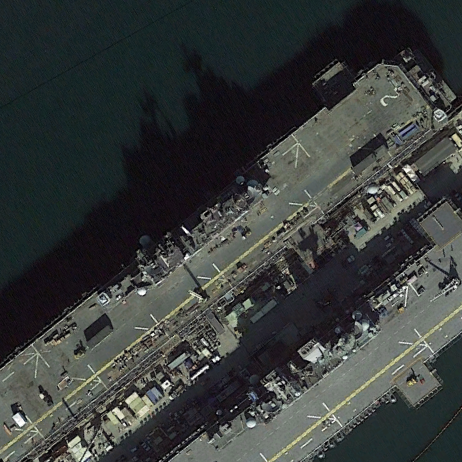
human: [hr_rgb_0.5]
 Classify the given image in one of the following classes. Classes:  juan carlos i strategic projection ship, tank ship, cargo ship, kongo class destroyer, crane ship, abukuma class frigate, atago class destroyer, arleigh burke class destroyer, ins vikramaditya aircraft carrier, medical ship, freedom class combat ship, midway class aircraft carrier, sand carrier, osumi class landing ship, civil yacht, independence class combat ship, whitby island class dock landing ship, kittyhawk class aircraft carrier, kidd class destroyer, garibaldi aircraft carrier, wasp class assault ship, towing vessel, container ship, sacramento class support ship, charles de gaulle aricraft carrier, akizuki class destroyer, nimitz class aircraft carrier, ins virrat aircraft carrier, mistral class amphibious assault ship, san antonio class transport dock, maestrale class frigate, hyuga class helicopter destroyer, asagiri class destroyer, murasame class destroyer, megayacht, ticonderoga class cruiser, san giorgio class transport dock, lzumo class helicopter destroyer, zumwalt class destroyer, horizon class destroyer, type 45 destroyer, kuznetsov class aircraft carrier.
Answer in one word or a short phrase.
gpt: Wasp class assault ship